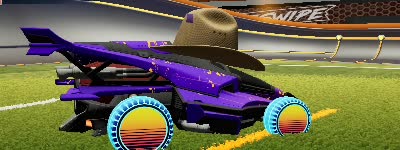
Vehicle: aftershock